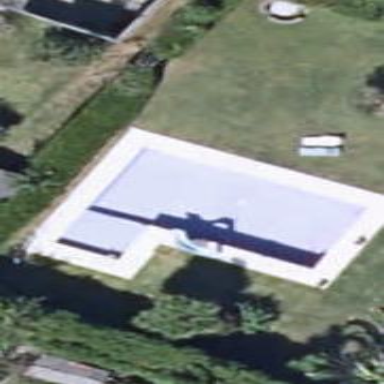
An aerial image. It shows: Swimming pool located in leisure land.